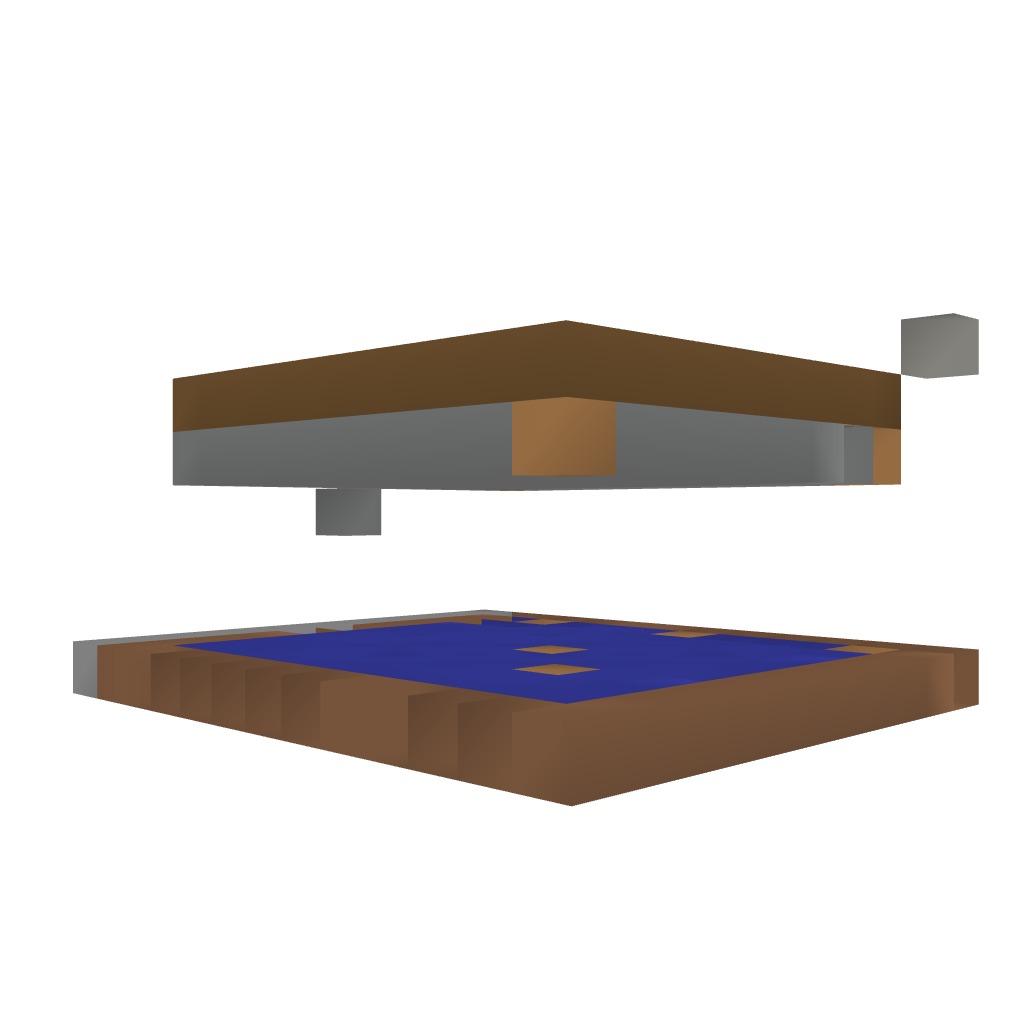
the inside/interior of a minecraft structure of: w4rl0's Basic House